Milling tool wear sample.
Tool blade image: 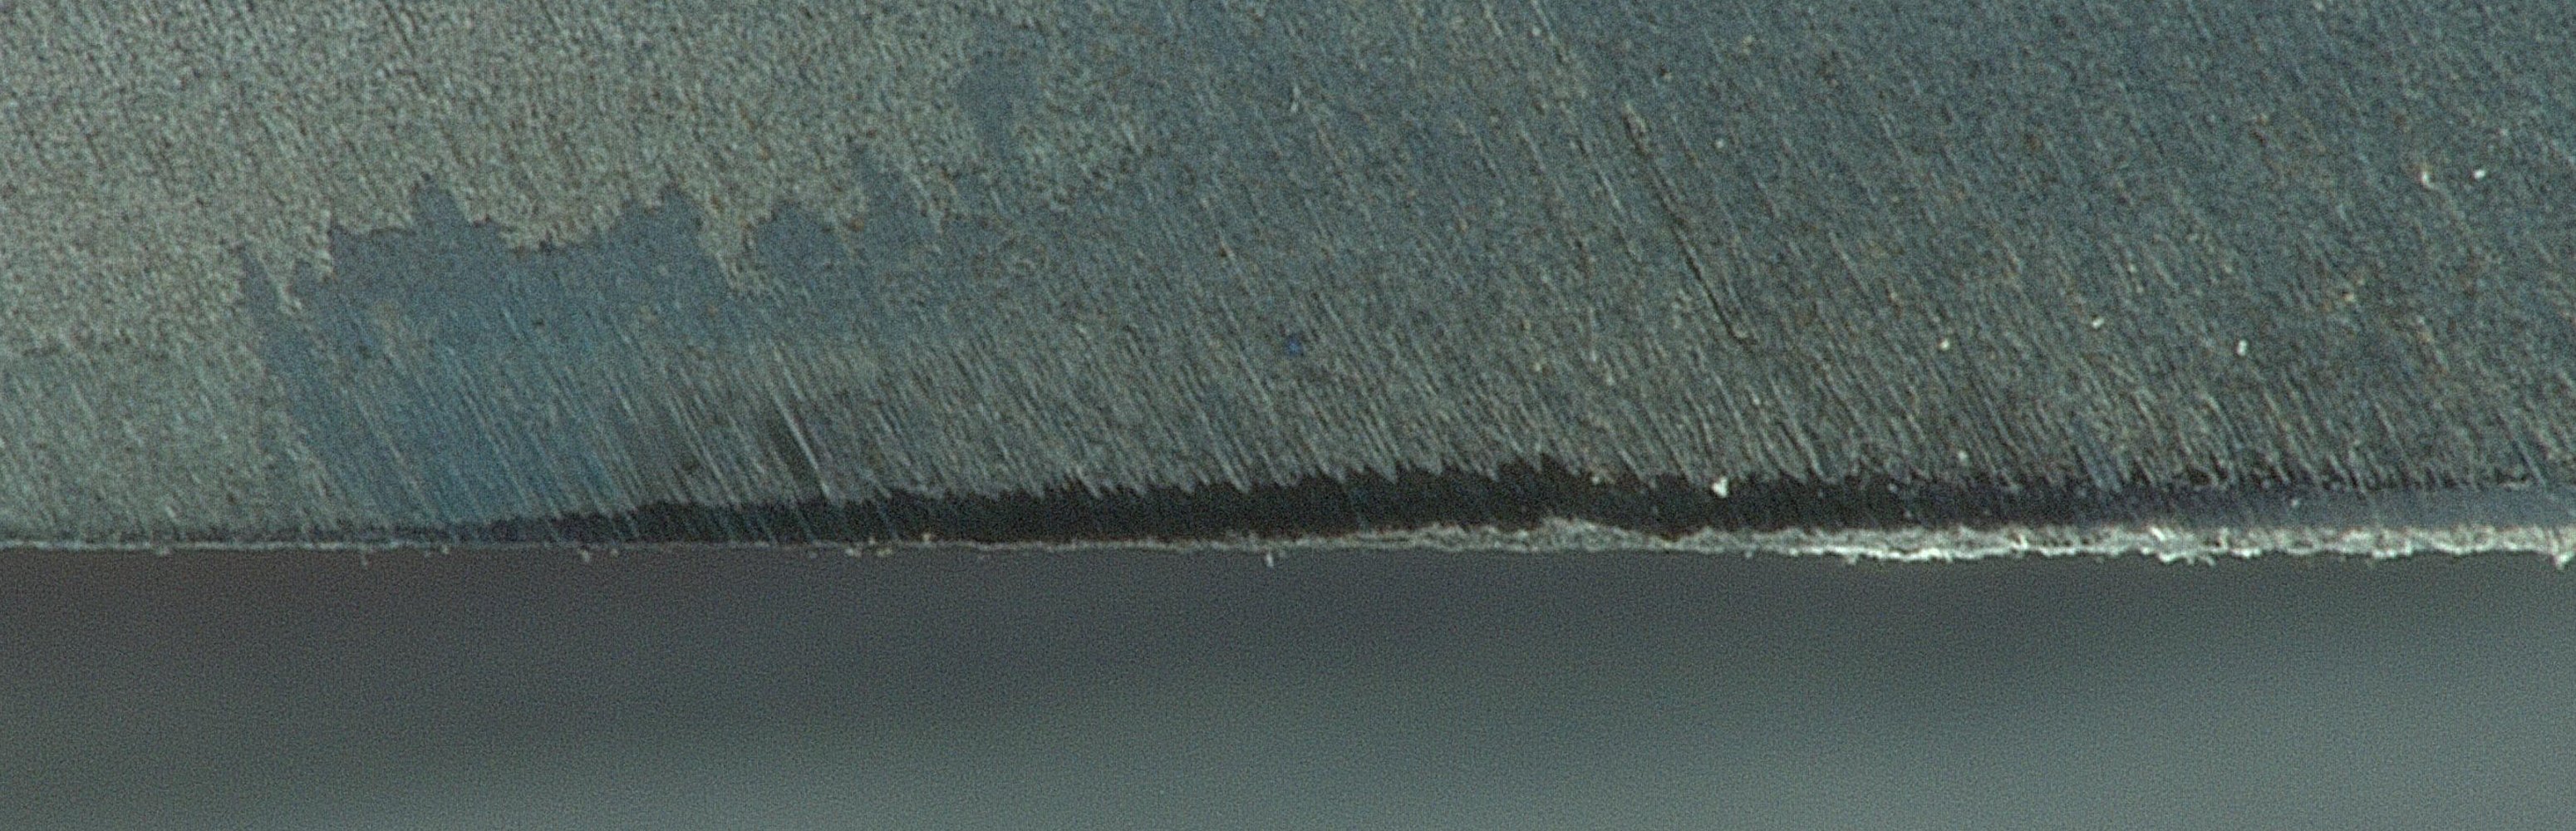
Chip image: 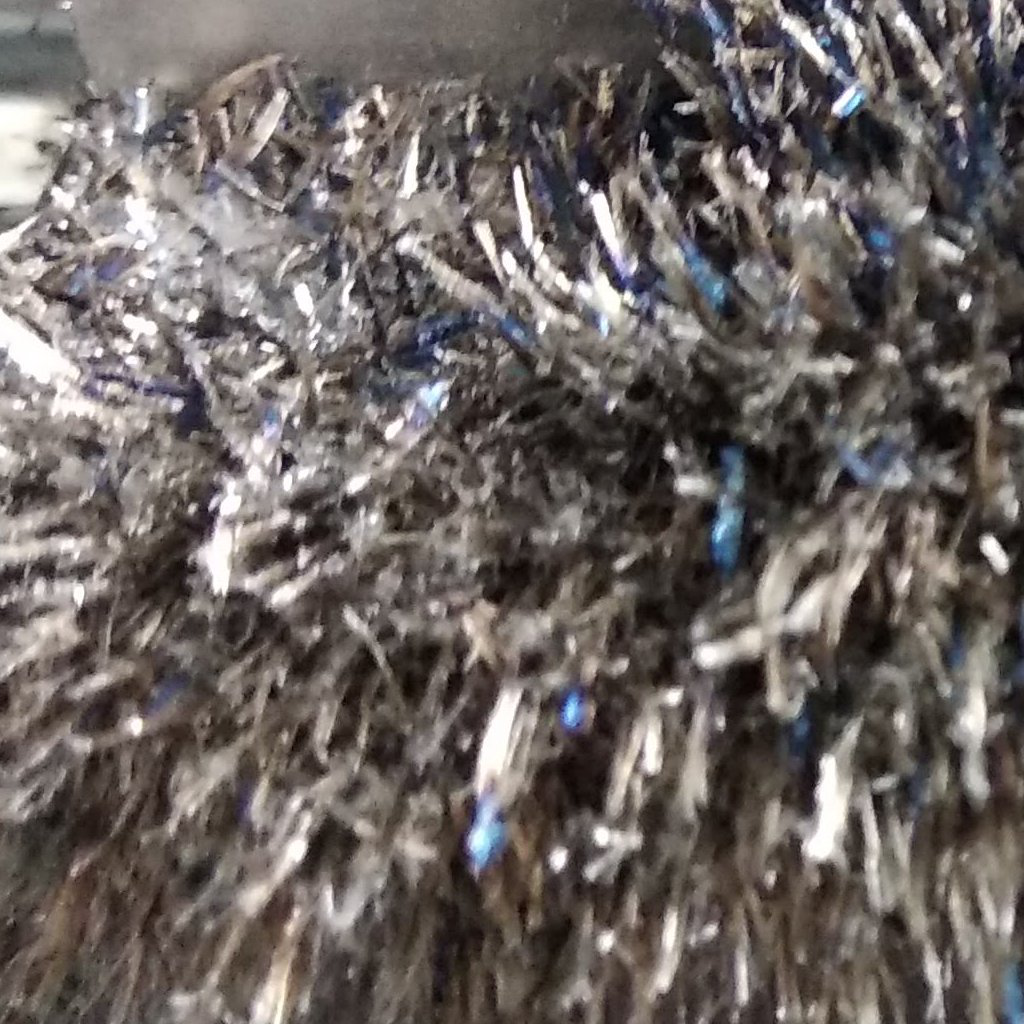
Workpiece image: 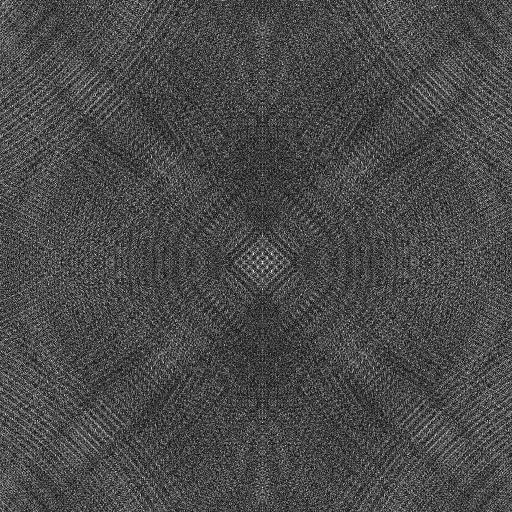
Tool wear state: sharp
Gaps: 0
Flank wear: 67.77
Overhang: 27.57
Force-signal Mel-spectrograms (X, Y, Z axes): 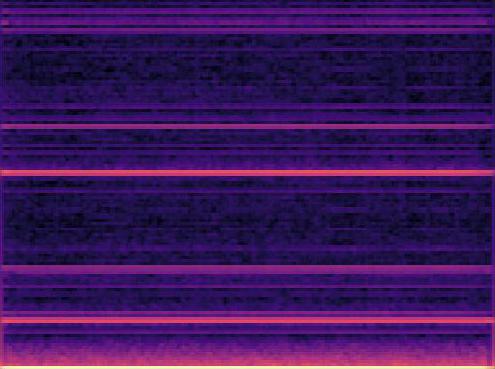 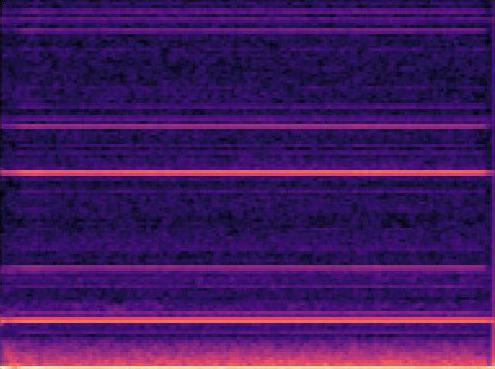 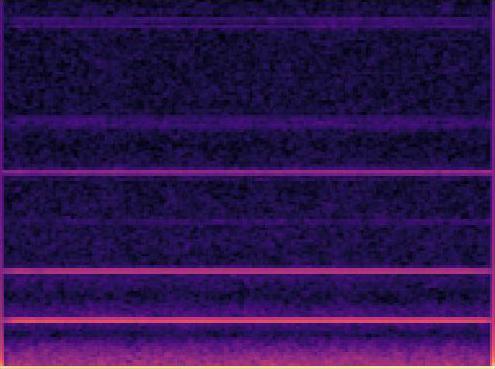
Force-signal scalograms (X, Y, Z axes): 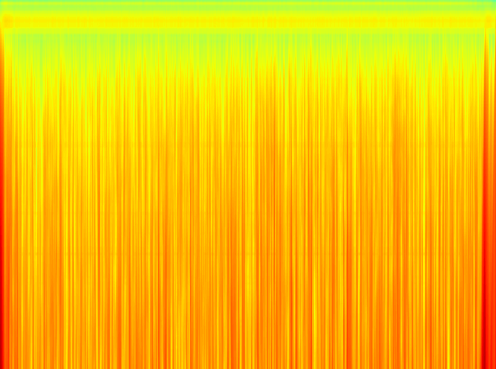 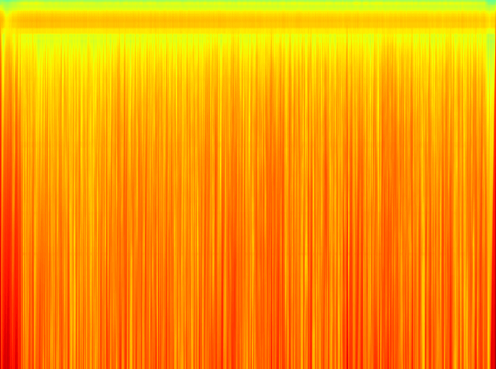 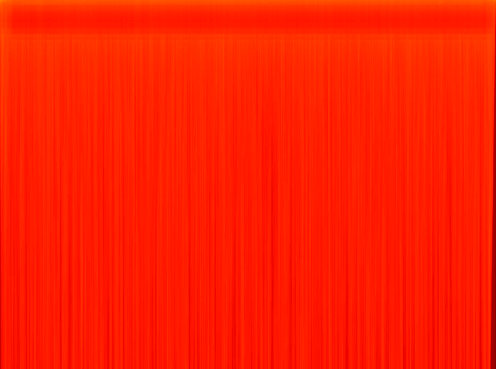
Force phase: initial_break_in_wear